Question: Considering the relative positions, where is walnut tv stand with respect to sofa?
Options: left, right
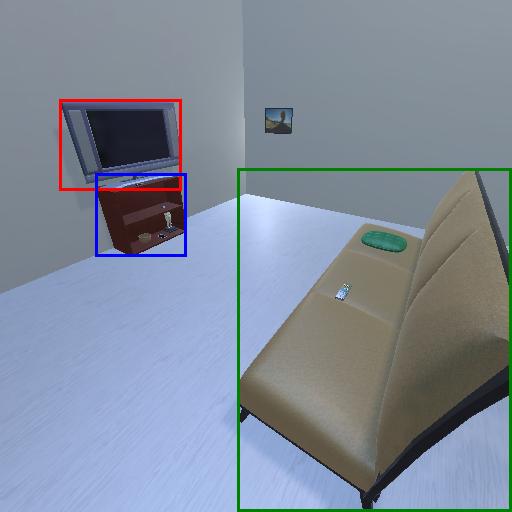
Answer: left